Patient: sex M, age 76
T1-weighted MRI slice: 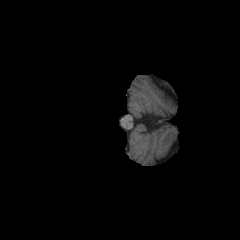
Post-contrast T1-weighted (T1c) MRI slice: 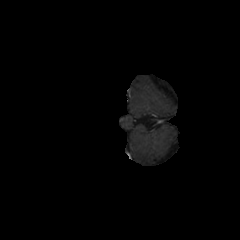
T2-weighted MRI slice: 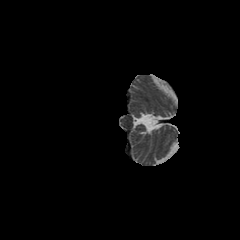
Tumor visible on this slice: no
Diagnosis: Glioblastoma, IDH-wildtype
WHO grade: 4